Interaction volume radius: 5 \u00c5
Interaction volume height: 20 \u00c5
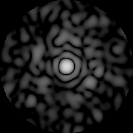
Disorder parameter: 0.8114